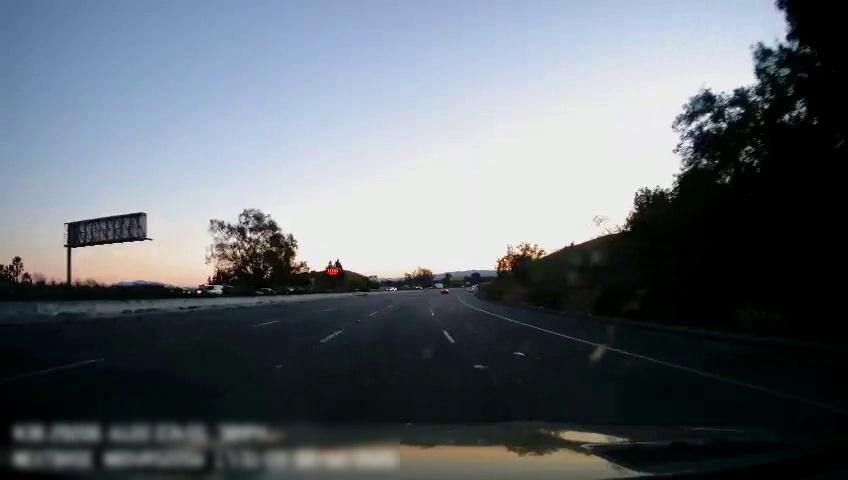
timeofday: Day
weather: Sunny
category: Drivable Space
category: Vehicles | SUV
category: Vehicles | Car
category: Lanes | Current Lane
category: Lanes | Current Lane
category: Lanes | Alternate Lane
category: Lanes | Alternate Lane